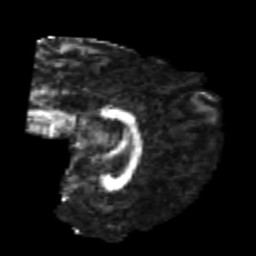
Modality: FA
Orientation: sagittal
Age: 20
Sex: male
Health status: healthy
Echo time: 0.074 s